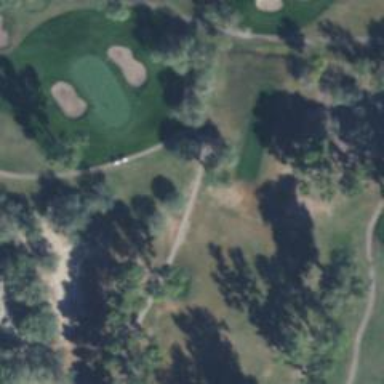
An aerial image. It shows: Pathway for golfing.